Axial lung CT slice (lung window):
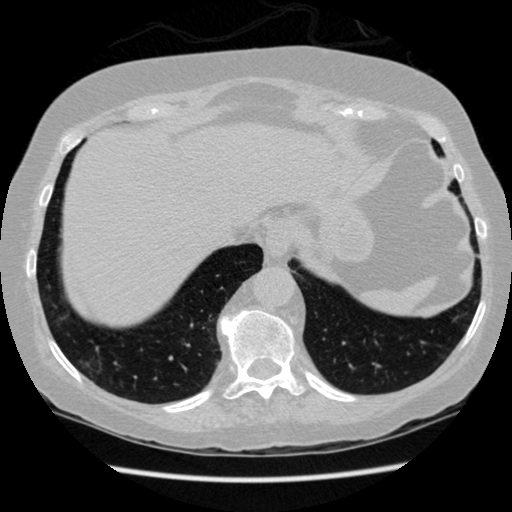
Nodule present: no